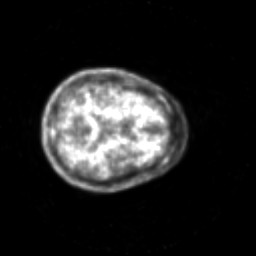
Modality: PET
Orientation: axial
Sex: female
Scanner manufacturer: siemens